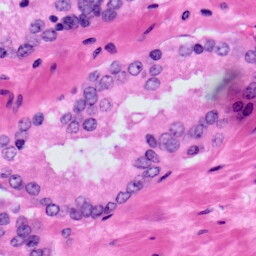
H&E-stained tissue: Prostate